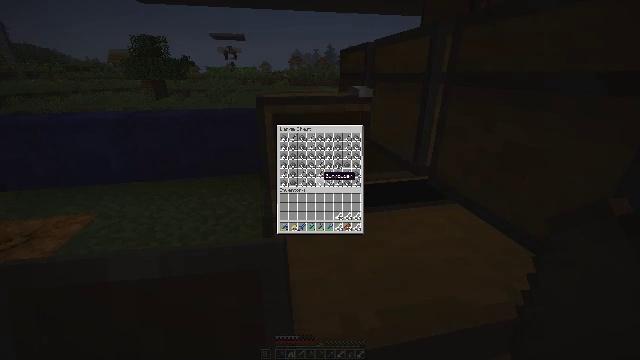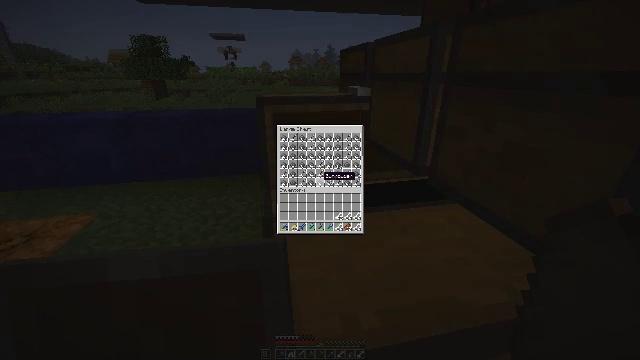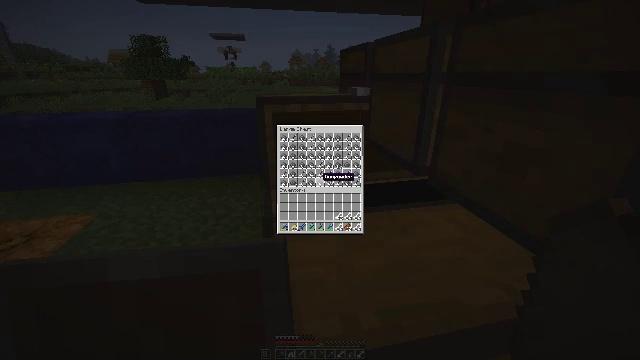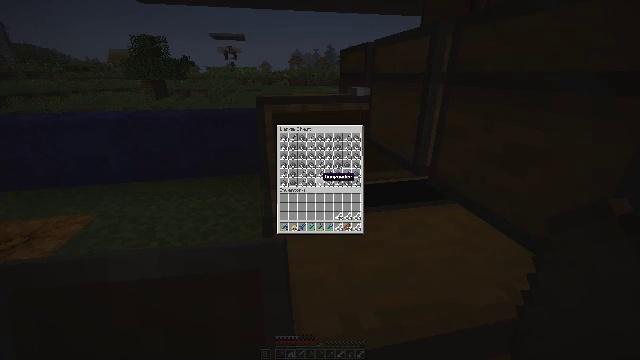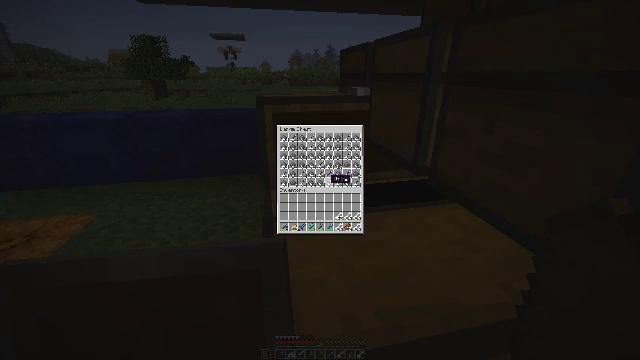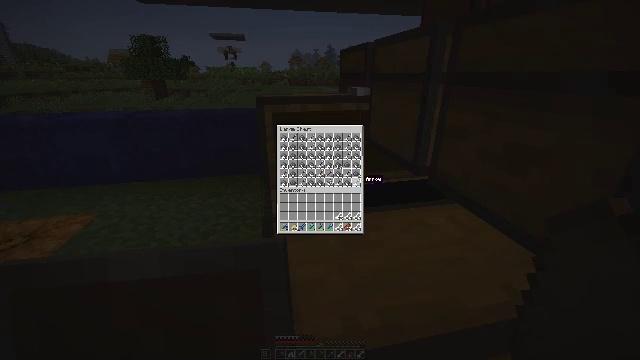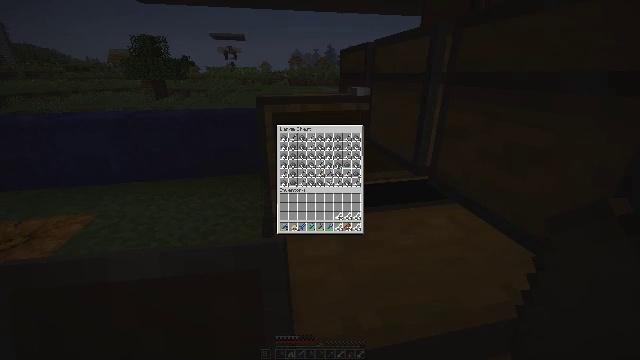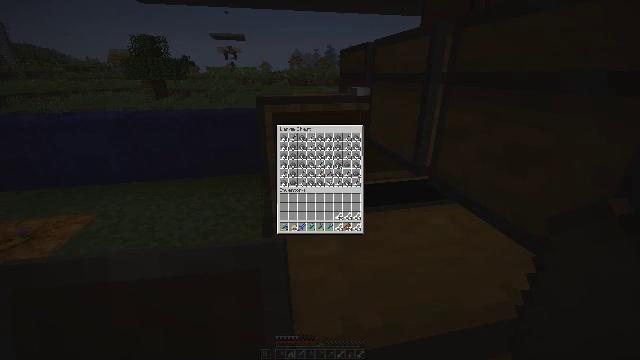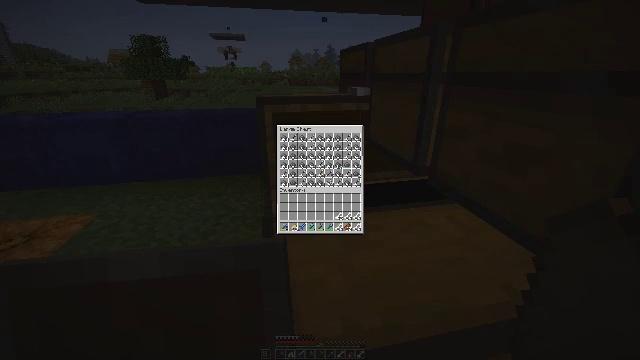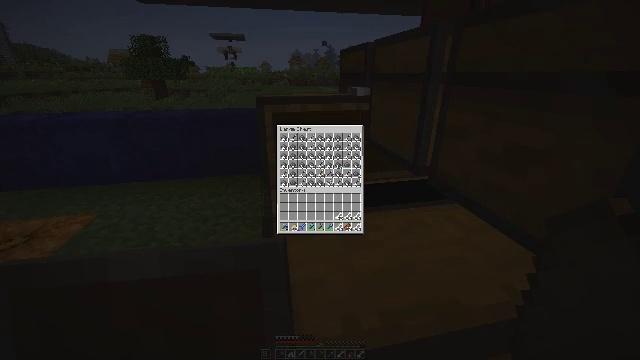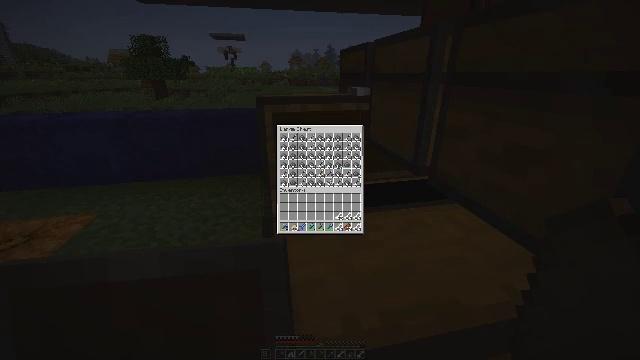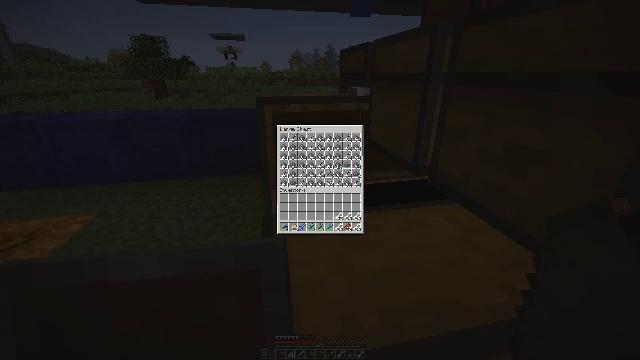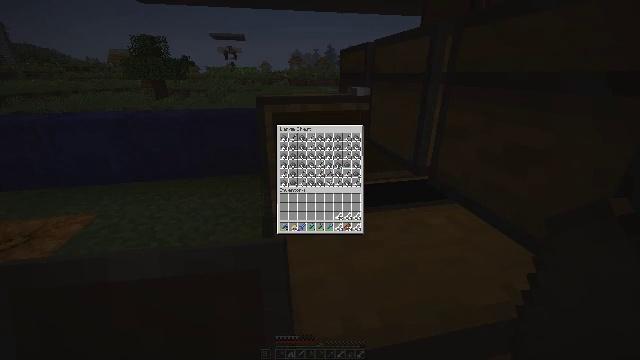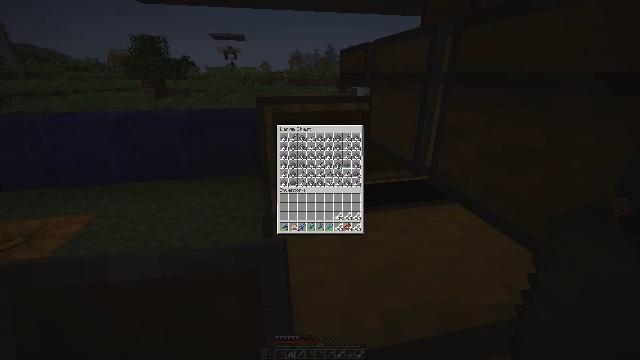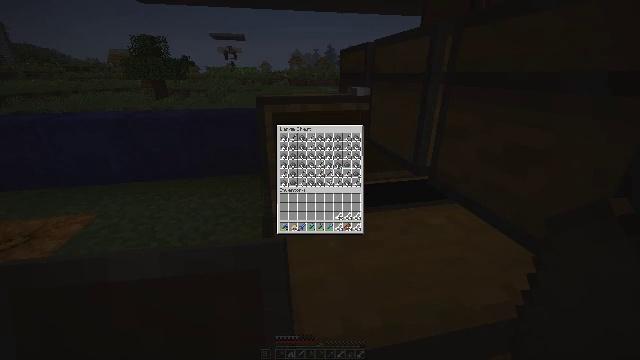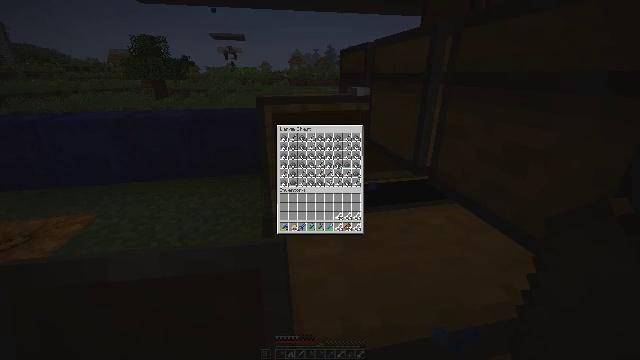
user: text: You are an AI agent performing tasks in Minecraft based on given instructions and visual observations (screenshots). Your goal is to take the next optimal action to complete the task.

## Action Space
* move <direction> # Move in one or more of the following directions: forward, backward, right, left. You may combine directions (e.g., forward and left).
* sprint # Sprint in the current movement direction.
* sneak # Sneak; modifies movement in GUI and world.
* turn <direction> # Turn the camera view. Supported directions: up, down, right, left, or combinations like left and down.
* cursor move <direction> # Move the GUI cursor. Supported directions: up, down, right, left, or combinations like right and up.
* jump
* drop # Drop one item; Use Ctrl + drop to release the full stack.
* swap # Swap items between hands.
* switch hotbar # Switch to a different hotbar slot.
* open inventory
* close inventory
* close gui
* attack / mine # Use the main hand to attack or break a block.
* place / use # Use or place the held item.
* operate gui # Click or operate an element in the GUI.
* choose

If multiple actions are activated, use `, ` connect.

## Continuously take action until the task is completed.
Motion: motion action
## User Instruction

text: Reclaim the blue shulker box for storage.
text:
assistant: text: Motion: no_op
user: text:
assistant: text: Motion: no_op
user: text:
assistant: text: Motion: no_op
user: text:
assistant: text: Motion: turn right
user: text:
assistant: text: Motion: turn right
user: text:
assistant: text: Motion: turn right and up
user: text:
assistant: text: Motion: turn right and up
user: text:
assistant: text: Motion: no_op
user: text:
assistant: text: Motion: no_op
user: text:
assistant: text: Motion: no_op
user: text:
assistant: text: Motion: no_op
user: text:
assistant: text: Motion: no_op
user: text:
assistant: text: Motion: no_op
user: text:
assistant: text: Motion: turn right
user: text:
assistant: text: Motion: turn right
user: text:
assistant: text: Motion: no_op
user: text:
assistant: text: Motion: no_op
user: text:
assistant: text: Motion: no_op
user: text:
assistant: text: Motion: no_op
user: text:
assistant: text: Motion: turn left
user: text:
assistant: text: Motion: turn left and down
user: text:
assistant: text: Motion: sneak, turn left
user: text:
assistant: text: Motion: sneak
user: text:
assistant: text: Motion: sneak
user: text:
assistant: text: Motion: sneak
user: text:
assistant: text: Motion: sneak
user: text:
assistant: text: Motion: sneak
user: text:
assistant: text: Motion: sneak, attack / mine
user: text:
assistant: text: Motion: sneak, attack / mine
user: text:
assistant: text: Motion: sneak, attack / mine